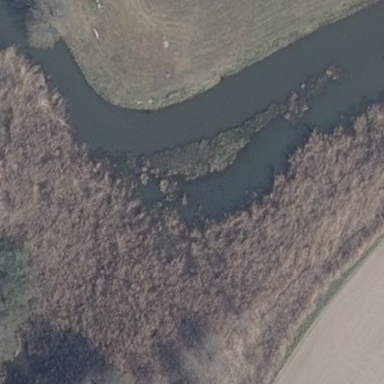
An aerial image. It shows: Wetland area dominated by reedbeds.